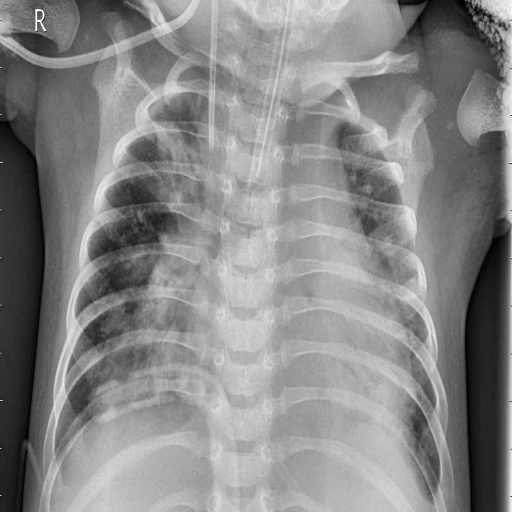
Finding: PNEUMONIA